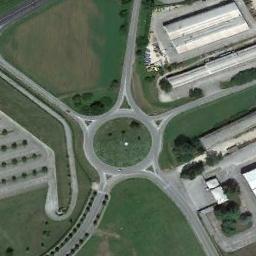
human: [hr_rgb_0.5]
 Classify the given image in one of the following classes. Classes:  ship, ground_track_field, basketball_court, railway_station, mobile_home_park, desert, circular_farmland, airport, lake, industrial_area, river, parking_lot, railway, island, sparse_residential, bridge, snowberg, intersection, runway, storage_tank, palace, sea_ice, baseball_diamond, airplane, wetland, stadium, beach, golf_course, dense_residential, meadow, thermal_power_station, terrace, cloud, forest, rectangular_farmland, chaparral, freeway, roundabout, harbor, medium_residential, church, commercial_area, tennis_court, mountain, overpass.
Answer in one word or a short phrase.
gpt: roundabout